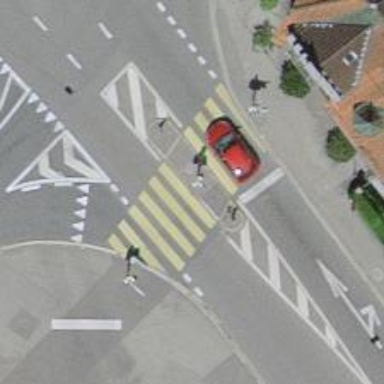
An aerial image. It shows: Kerb barrier.